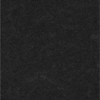
Label: dusty